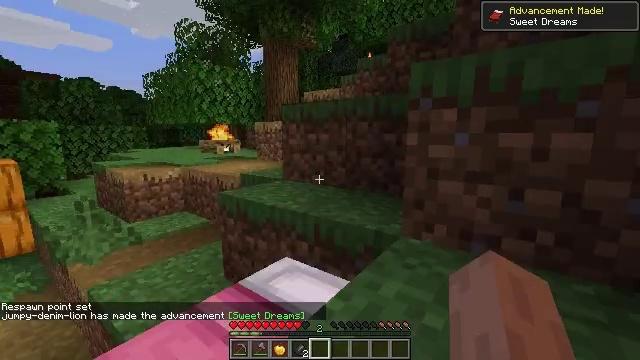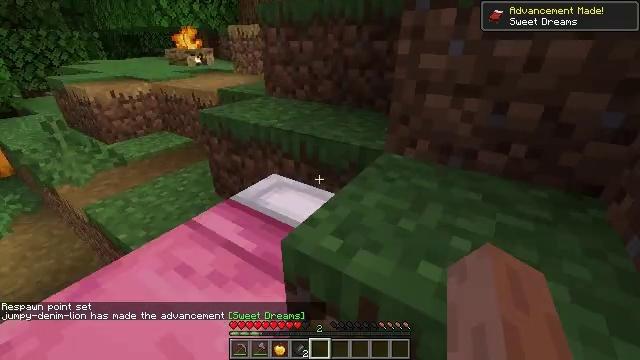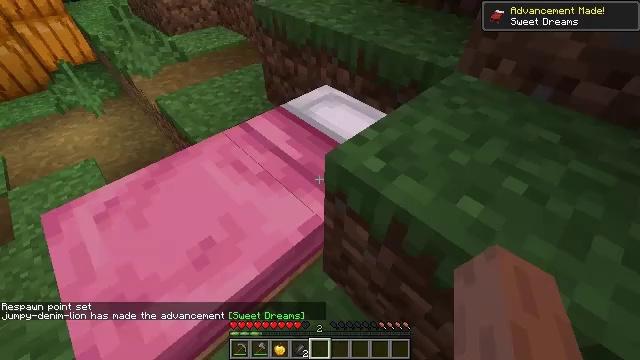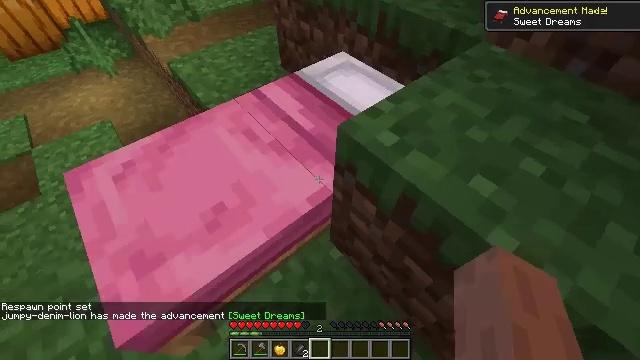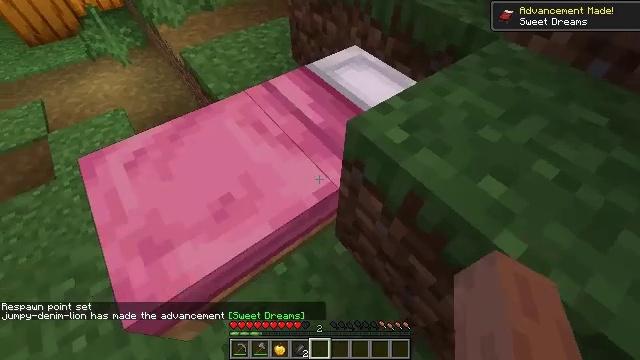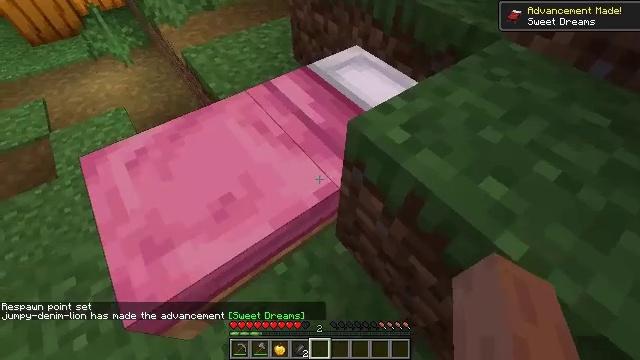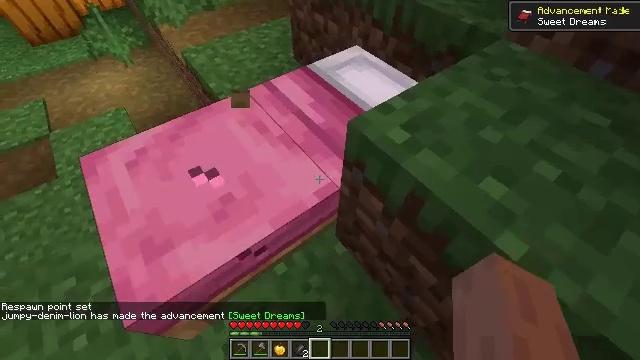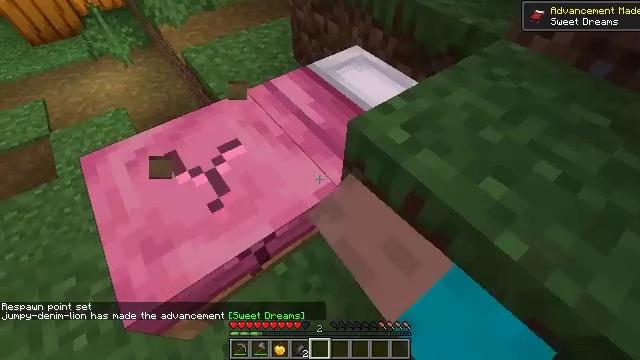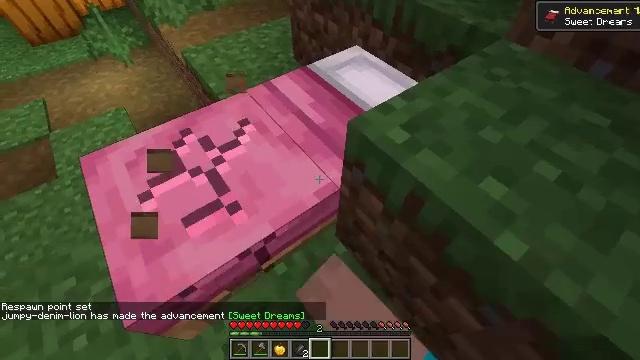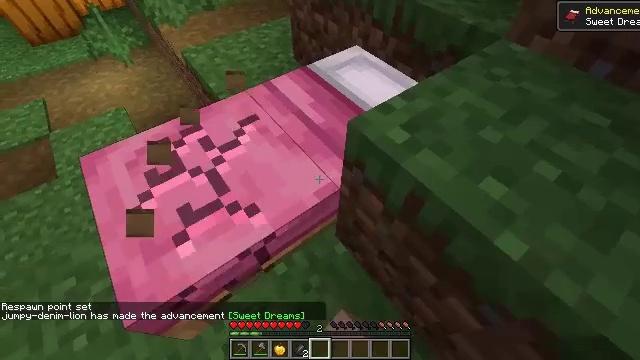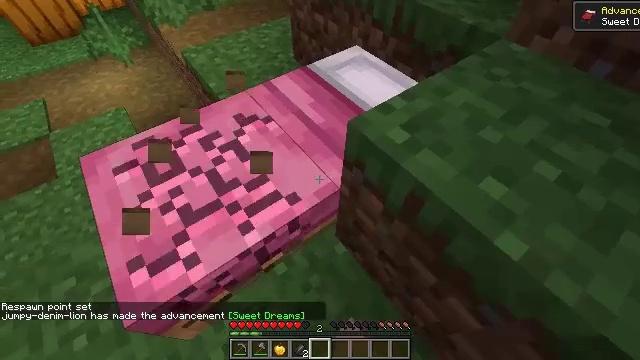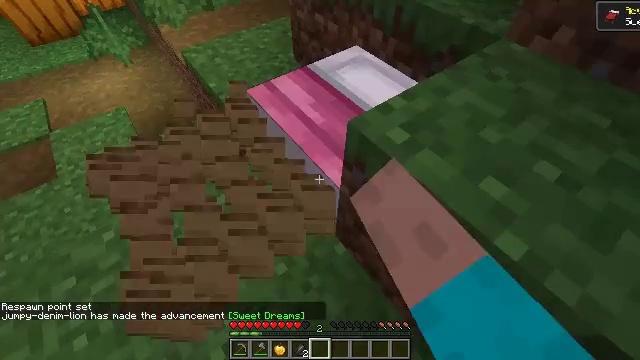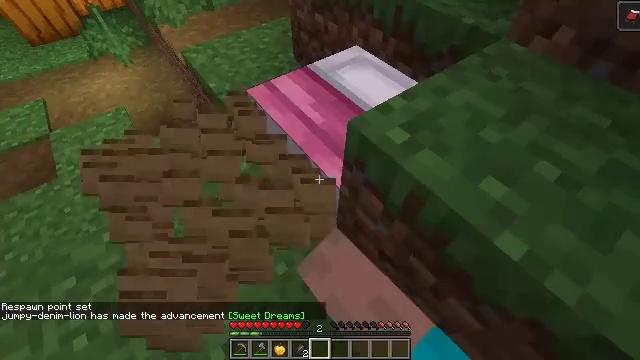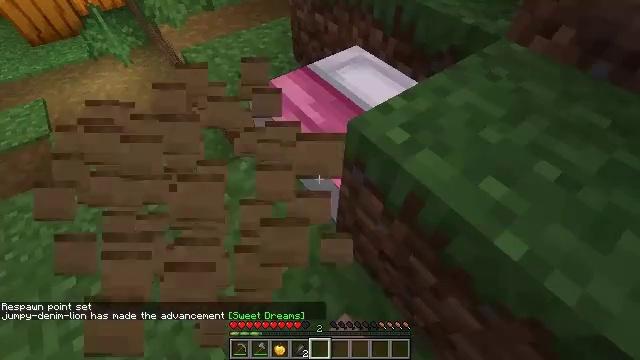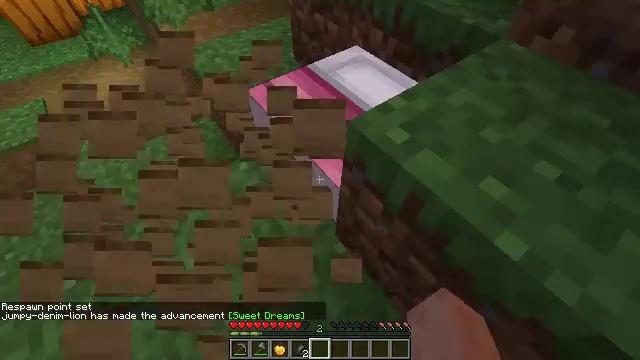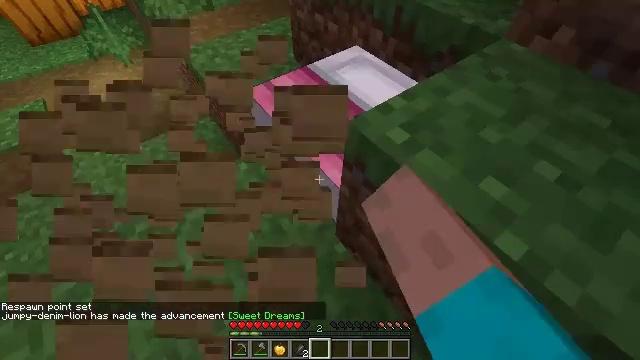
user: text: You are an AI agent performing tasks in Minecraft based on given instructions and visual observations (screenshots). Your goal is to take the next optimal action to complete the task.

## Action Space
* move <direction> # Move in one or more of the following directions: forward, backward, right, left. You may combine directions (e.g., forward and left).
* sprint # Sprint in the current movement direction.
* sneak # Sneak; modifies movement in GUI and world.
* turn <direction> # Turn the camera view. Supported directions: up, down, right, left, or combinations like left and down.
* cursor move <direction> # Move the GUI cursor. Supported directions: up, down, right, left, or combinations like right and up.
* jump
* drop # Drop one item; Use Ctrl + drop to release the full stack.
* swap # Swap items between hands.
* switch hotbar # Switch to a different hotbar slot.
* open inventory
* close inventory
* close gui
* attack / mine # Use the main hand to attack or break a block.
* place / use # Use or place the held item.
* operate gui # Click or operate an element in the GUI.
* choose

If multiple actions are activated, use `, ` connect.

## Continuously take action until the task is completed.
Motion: motion action
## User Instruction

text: Gather the pink bed into your inventory.
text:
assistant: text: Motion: turn right and down
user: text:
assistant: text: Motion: turn left and down
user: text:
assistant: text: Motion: turn left and down
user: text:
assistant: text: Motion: turn left and down
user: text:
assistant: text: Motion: no_op
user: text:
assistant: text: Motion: attack / mine
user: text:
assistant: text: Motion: attack / mine
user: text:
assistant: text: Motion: attack / mine
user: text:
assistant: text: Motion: attack / mine
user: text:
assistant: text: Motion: attack / mine
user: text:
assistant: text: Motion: attack / mine
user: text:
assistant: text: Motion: attack / mine
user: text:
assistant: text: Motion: attack / mine
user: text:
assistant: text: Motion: attack / mine
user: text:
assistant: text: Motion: attack / mine
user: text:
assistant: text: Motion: attack / mine